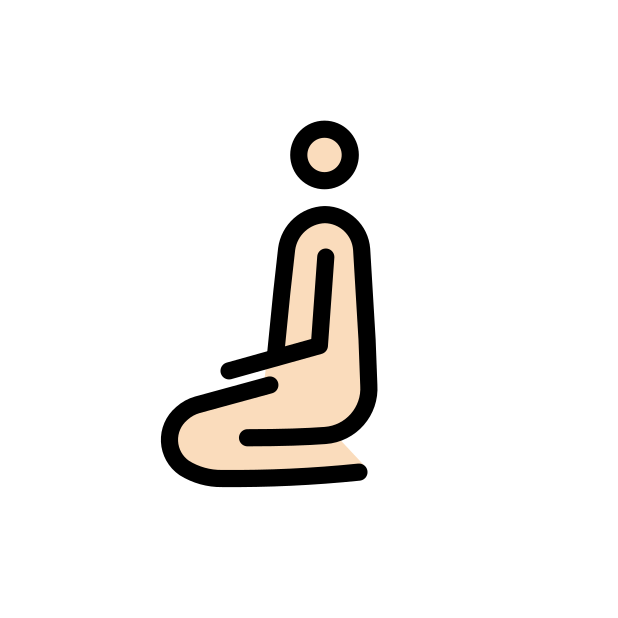
person kneeling: light skin tone